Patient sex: M
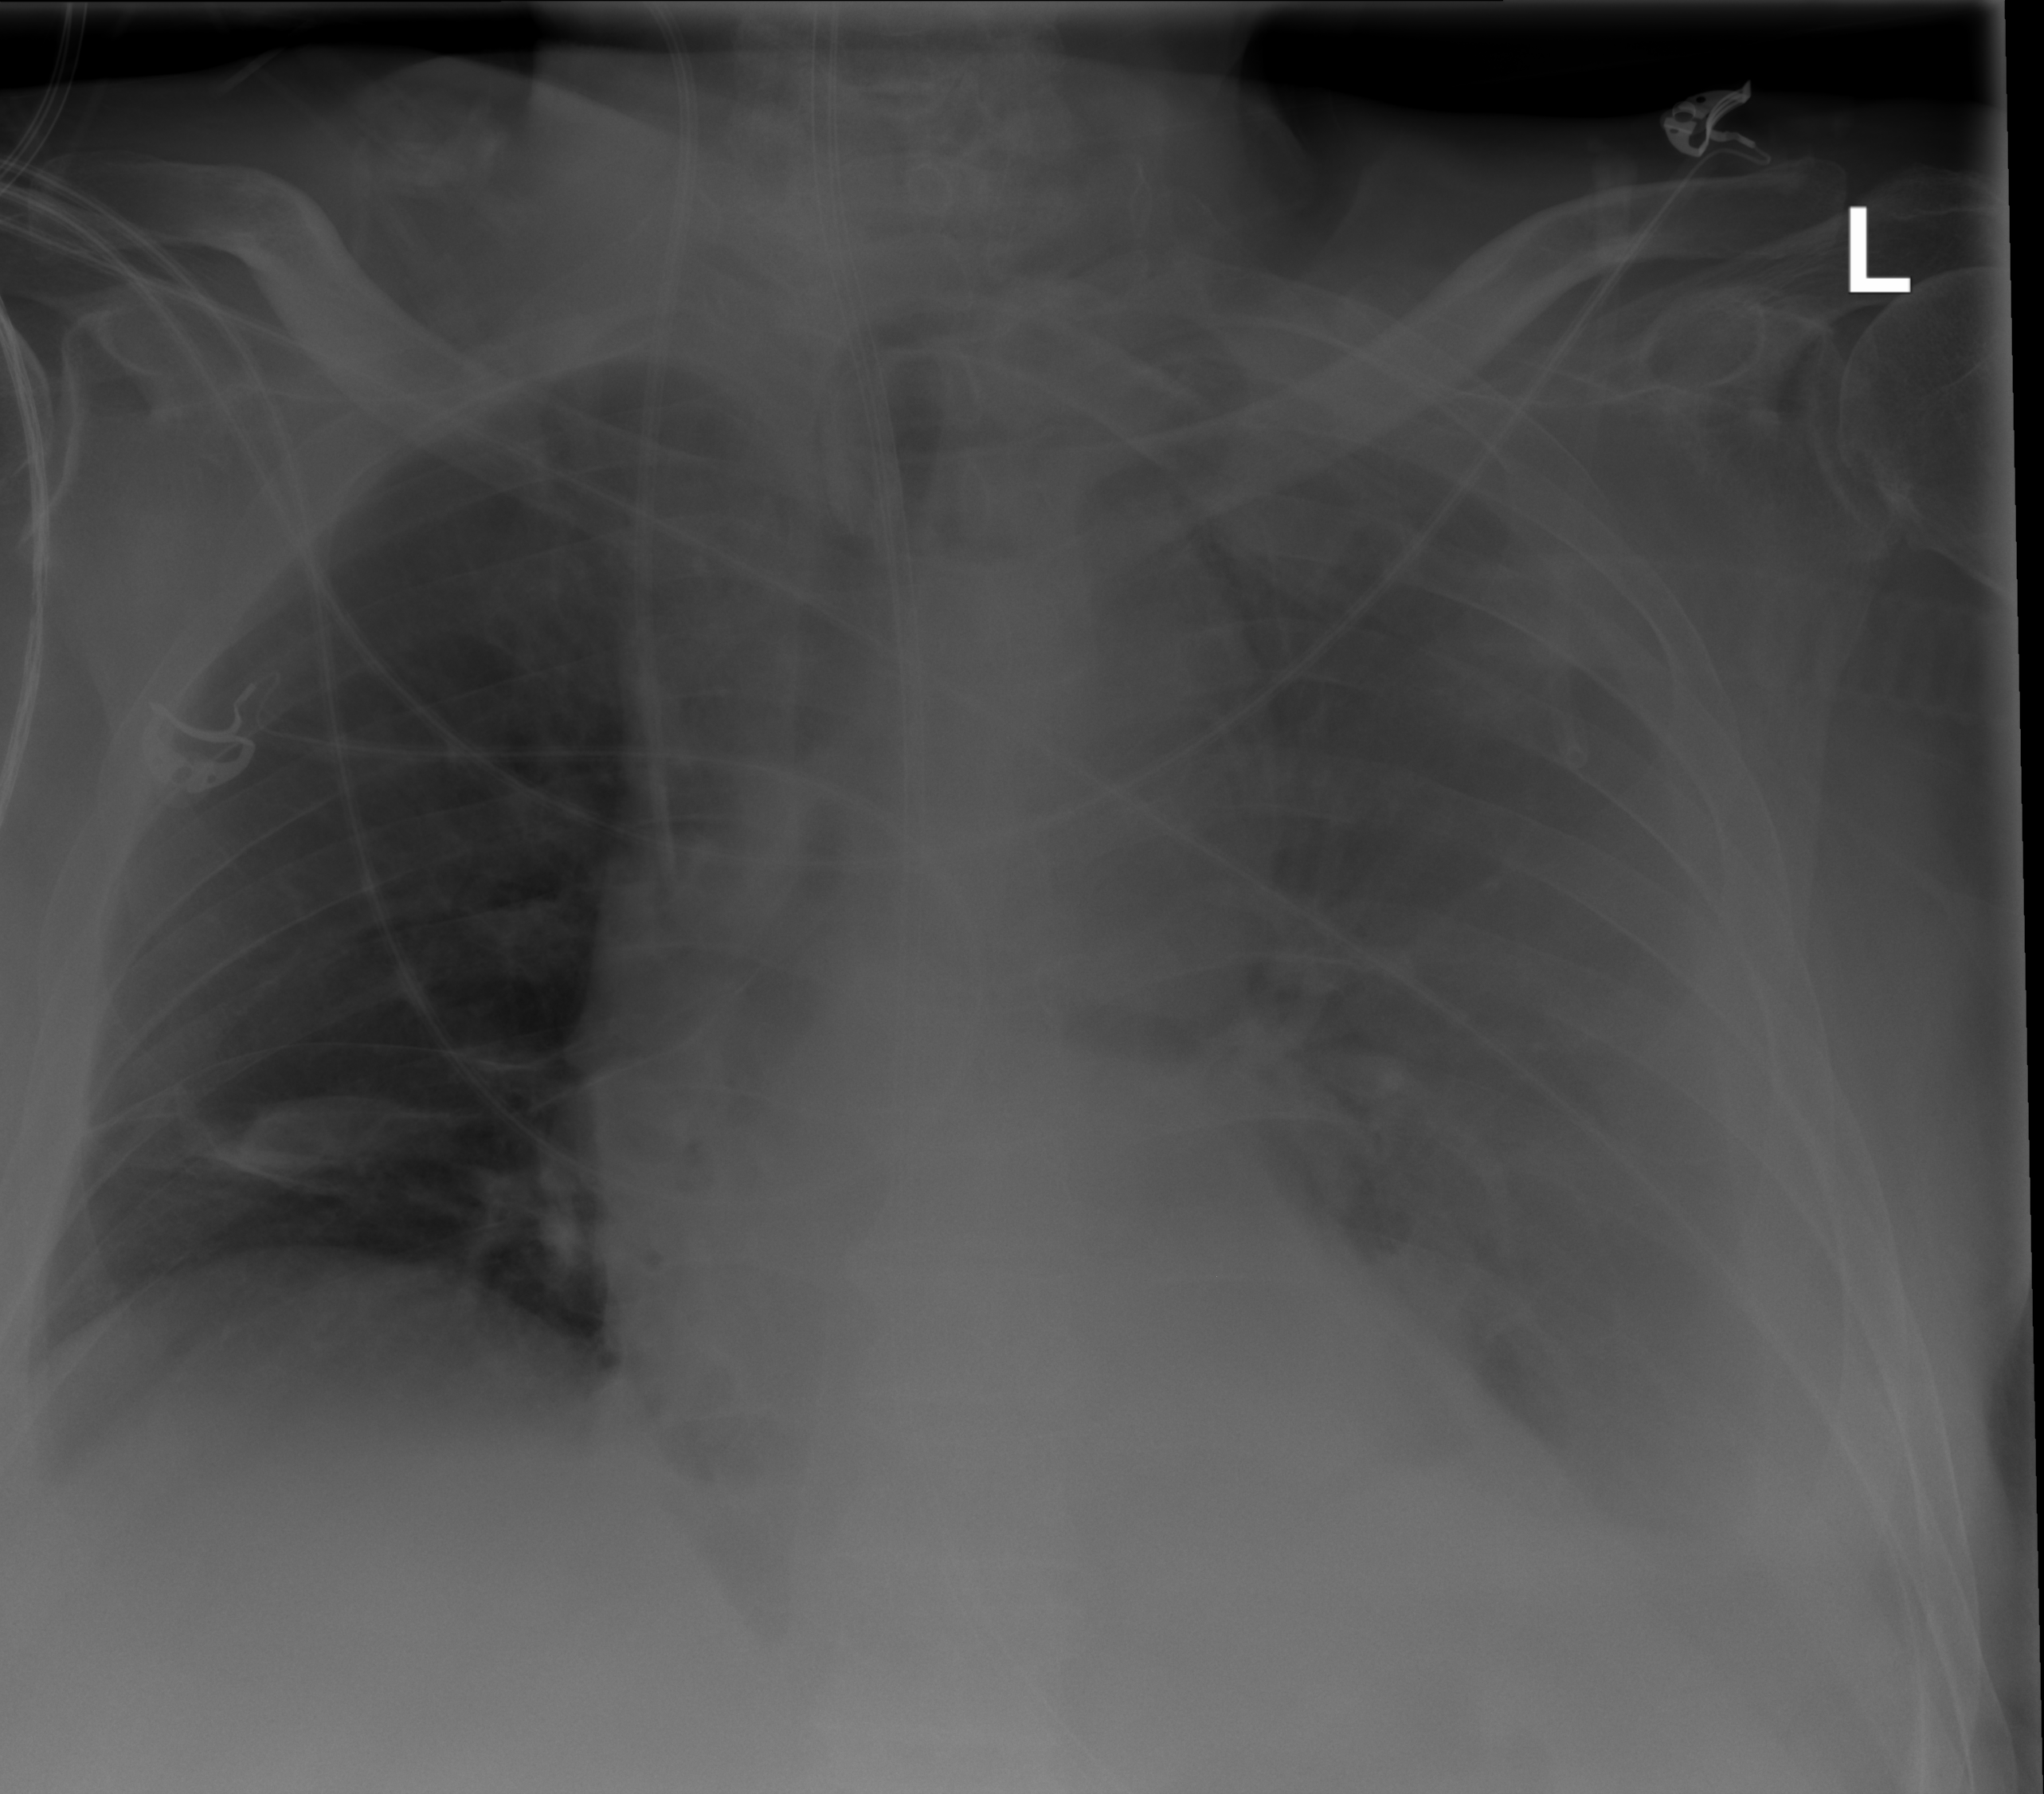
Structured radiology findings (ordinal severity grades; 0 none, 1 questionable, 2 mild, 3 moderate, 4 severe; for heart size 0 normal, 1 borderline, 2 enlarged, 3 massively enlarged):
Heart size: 0
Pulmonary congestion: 0
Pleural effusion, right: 2
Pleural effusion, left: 3
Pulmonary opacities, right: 0
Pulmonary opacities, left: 0
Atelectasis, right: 2
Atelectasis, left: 0